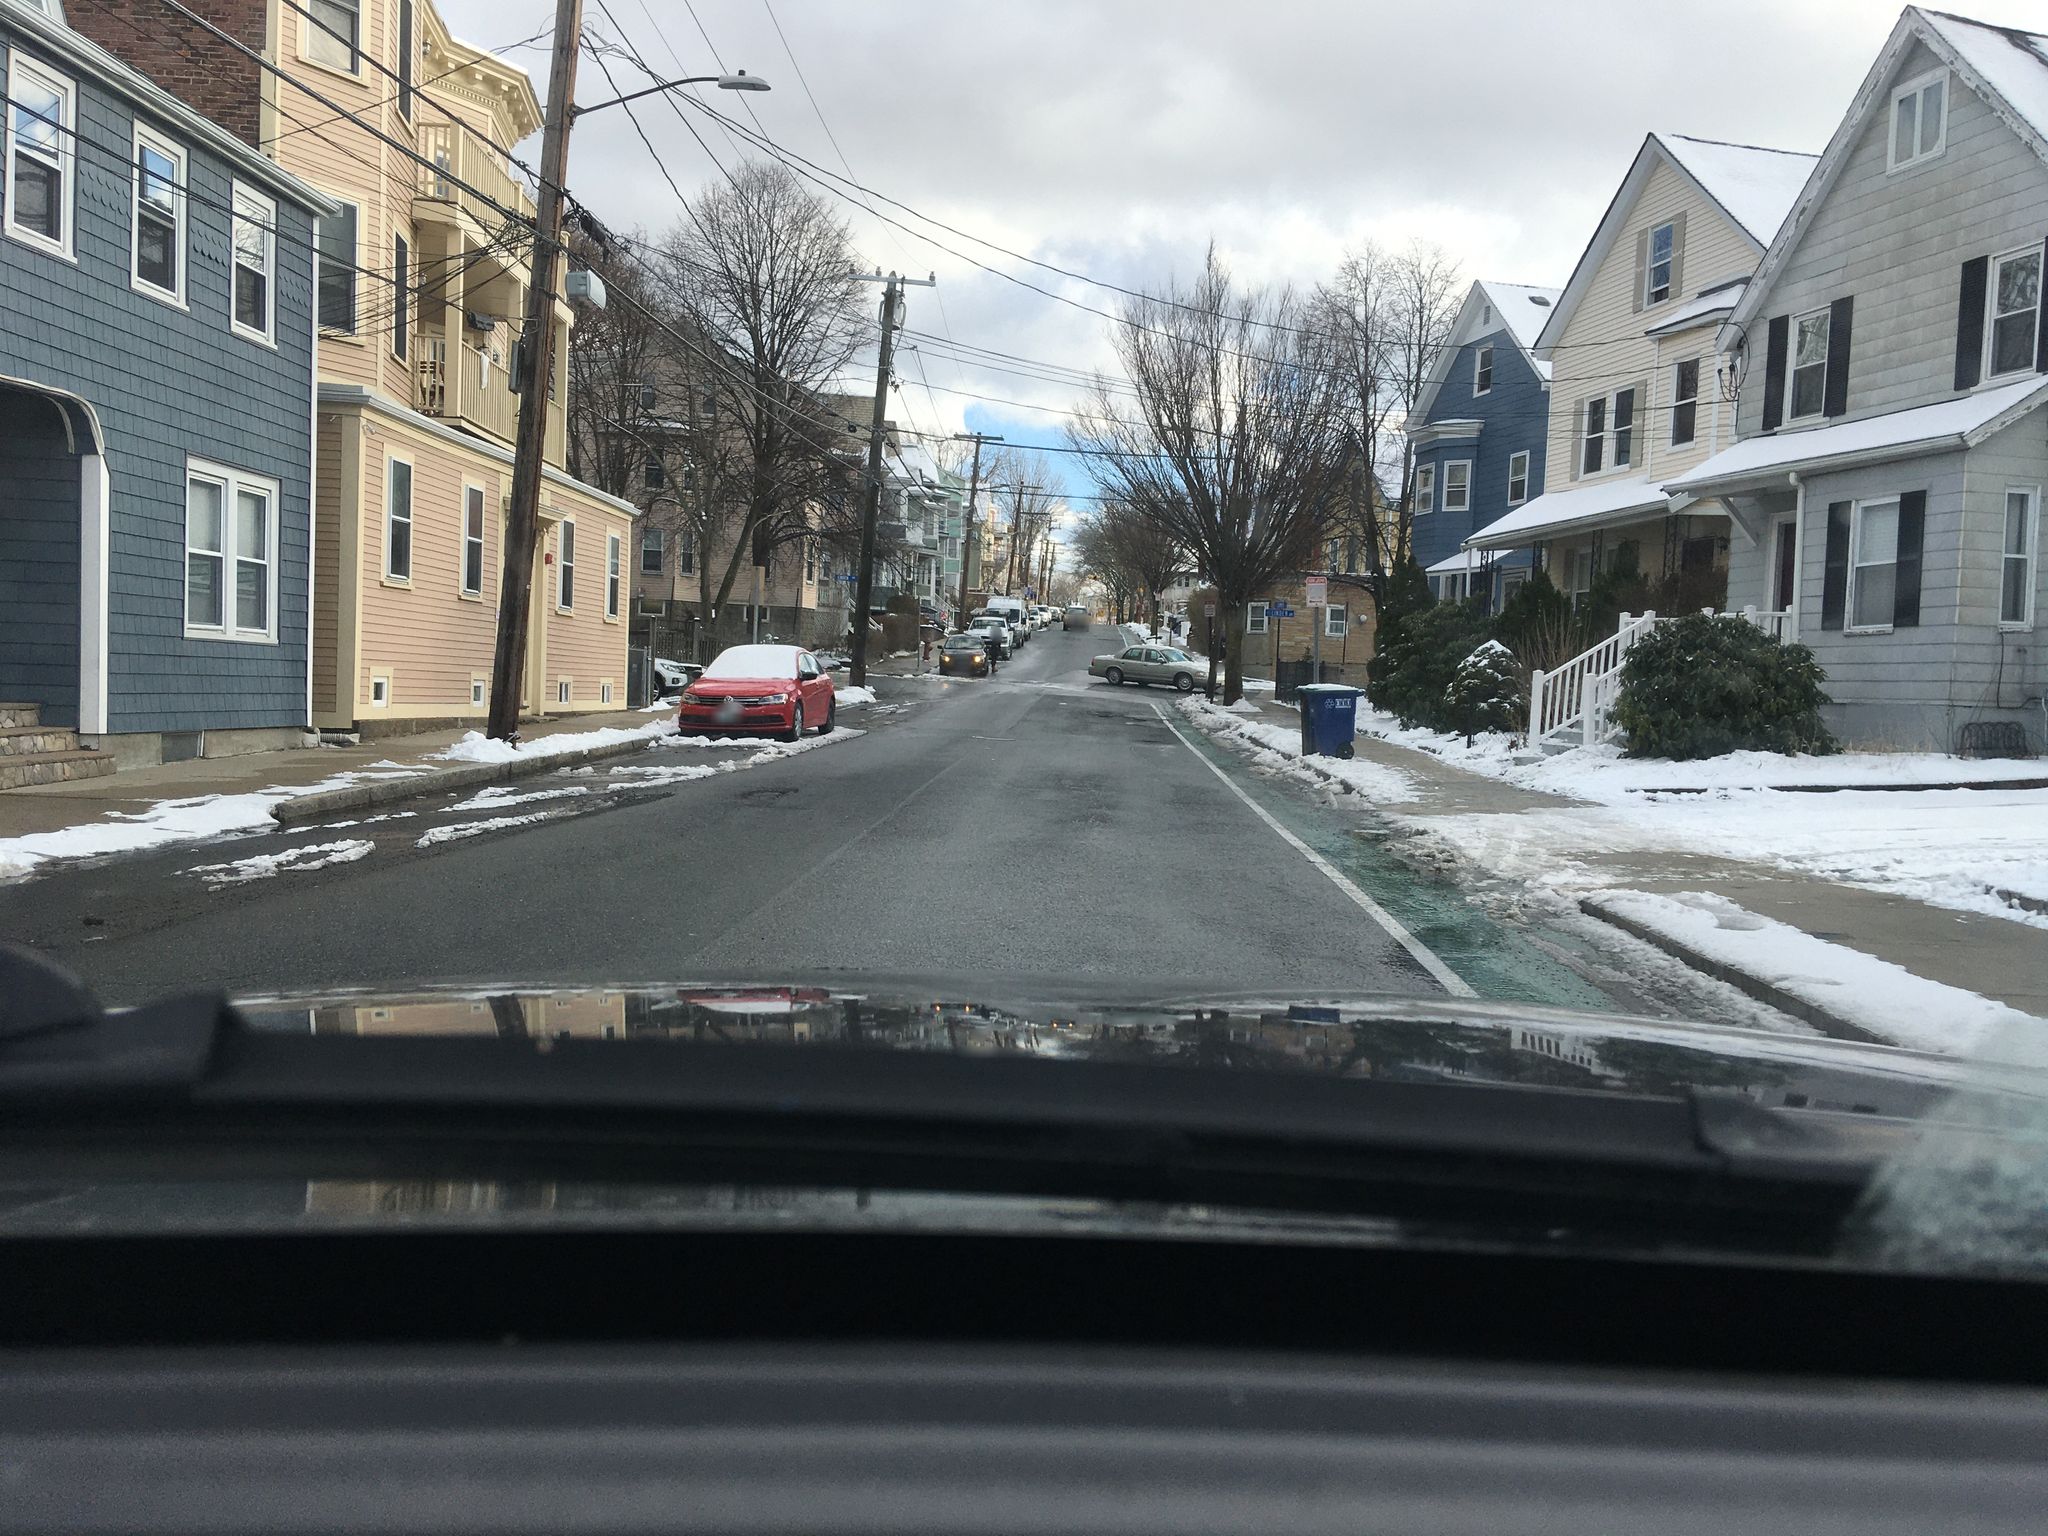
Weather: snowy
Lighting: day
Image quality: good
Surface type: driving surface
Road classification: tertiary
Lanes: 2
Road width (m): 13.7
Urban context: urban centre
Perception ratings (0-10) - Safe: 9.17, Lively: 8.13, Beautiful: 5.22, Boring: 2.24, Depressing: 2.51, Wealthy: 4.16